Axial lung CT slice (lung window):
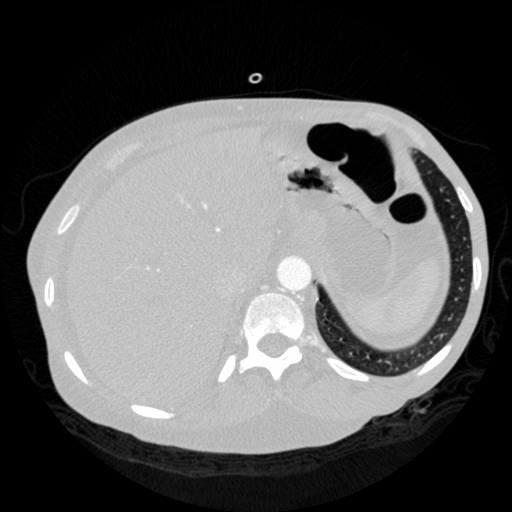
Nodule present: no